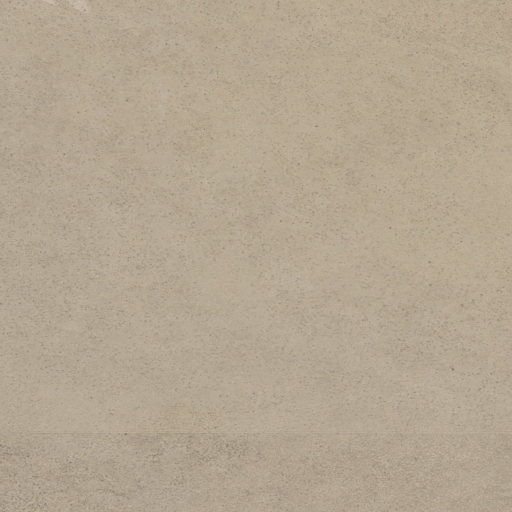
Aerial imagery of bench in Utah named Rock Springs Bench containing shrub and grassland